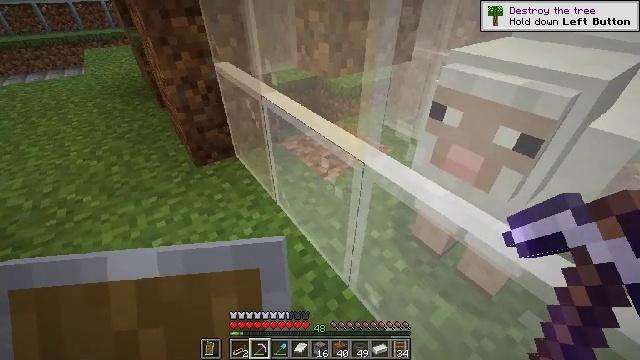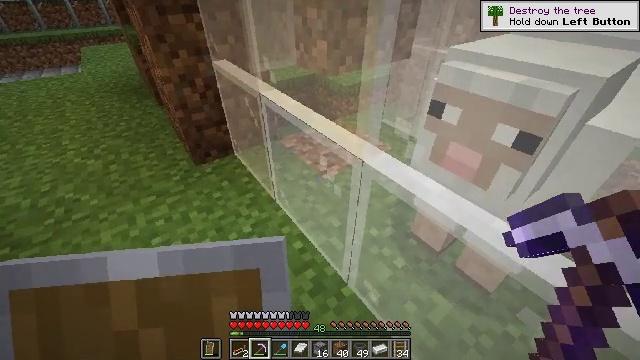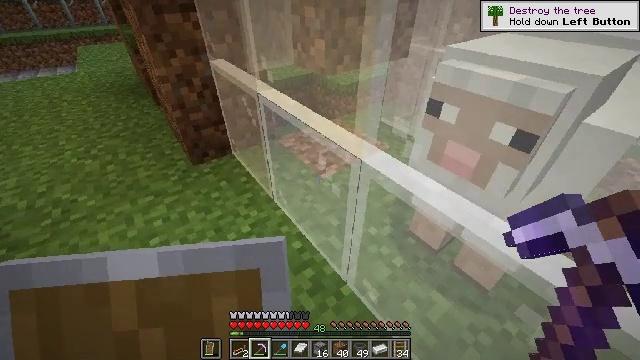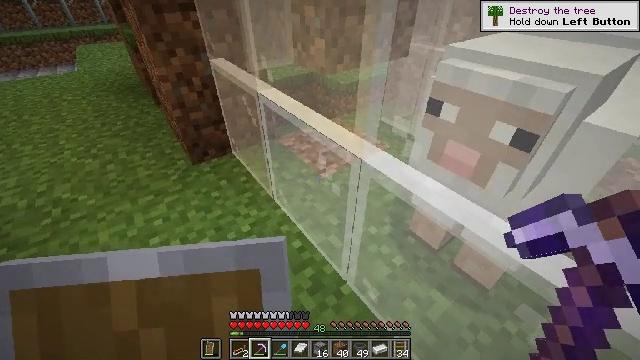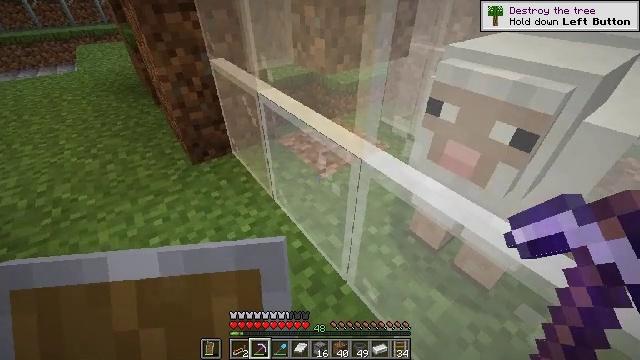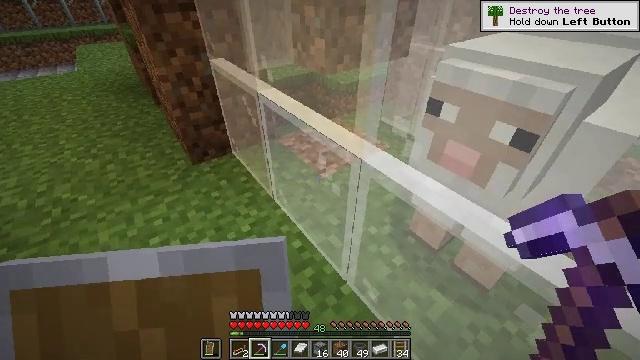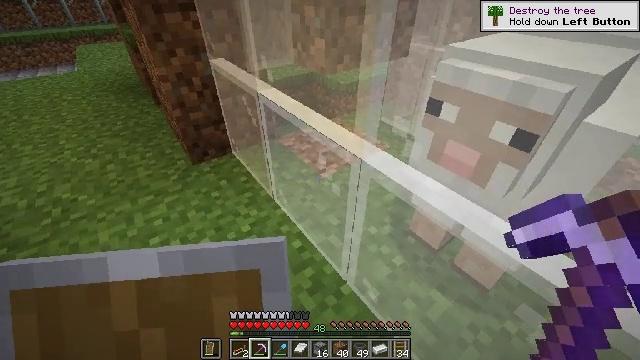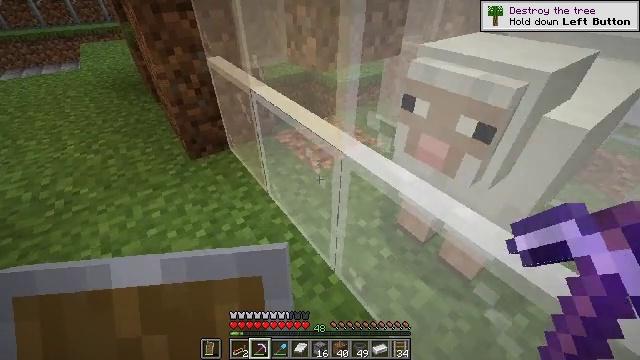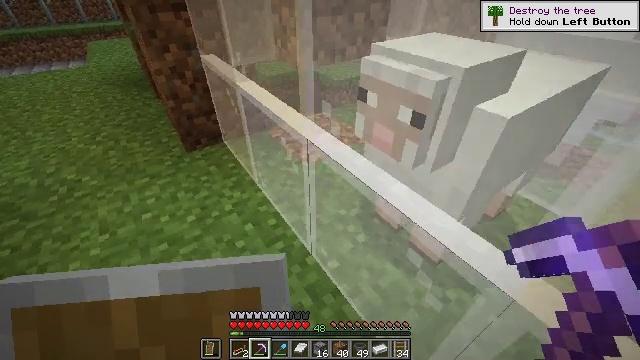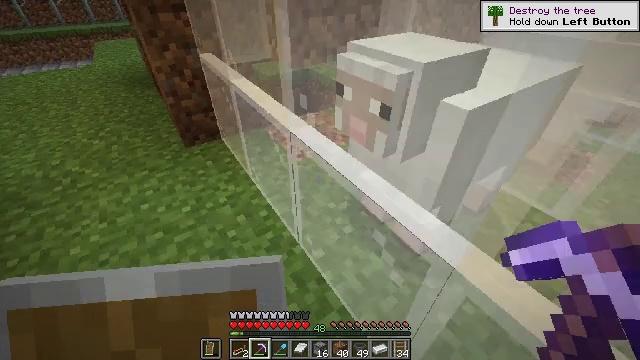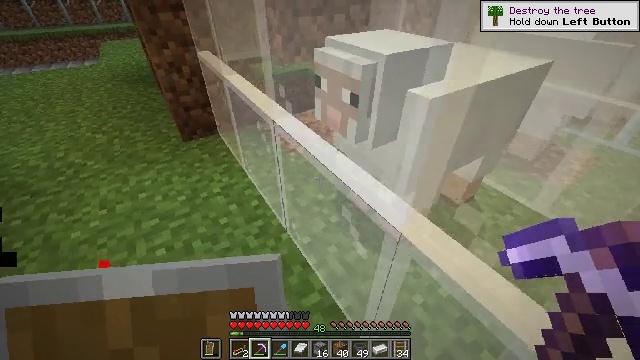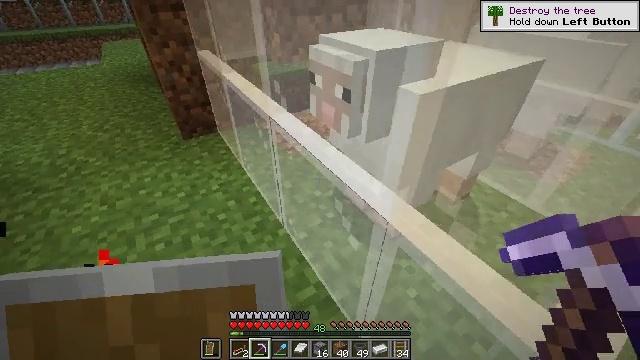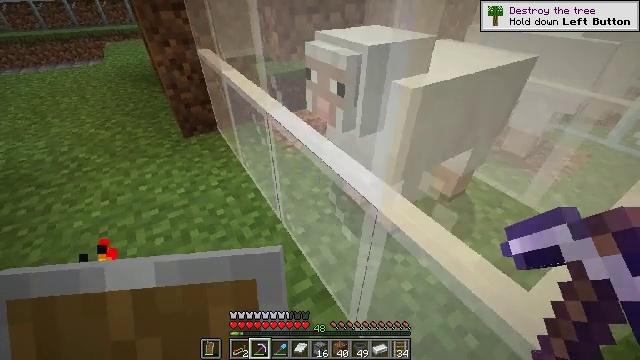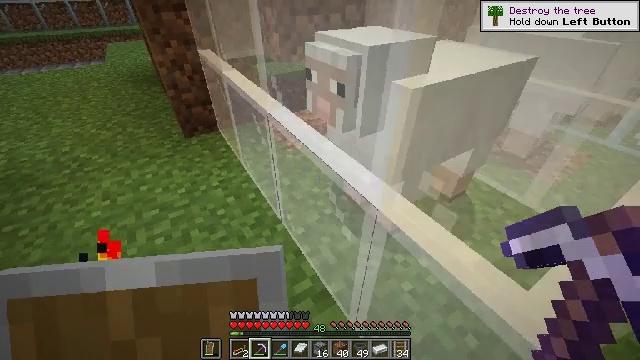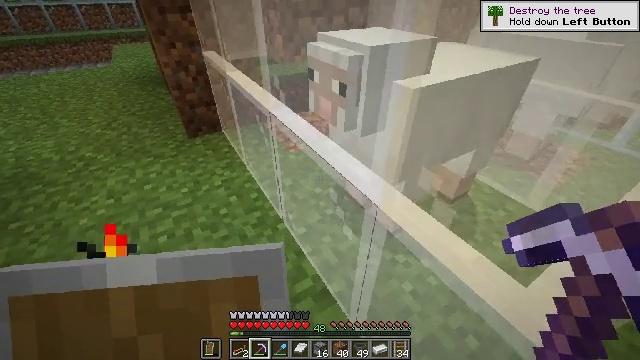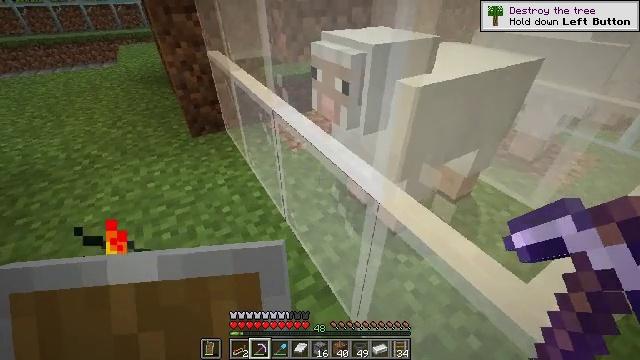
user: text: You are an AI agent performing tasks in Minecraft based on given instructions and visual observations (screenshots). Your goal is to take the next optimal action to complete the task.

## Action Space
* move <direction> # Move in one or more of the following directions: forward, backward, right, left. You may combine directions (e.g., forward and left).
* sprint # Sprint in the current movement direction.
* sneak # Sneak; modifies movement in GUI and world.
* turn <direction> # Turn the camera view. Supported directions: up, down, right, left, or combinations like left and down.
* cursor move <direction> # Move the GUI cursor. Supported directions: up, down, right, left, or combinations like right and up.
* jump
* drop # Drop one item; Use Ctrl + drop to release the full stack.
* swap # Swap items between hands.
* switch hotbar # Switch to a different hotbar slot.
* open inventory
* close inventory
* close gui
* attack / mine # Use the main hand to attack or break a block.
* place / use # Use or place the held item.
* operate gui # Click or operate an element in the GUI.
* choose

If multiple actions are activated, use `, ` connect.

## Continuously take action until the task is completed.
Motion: motion action
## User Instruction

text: Destroy the white stained glass pane gently.
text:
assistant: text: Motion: no_op
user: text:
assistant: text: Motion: no_op
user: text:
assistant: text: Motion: no_op
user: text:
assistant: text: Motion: no_op
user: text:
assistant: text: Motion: no_op
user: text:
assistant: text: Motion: move back and move right
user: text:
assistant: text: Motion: move back and move right
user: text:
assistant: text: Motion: move back and move right, turn left
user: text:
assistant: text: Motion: move back and move right, turn left
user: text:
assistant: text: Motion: no_op
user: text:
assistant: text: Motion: no_op
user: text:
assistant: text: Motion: no_op
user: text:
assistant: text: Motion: no_op
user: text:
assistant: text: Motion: no_op
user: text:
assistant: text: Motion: no_op
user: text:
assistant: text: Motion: no_op
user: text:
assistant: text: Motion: sneak
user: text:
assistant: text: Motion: sneak
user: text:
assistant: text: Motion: sneak
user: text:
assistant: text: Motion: sneak
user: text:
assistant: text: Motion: sneak
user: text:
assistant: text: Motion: sneak
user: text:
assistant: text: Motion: sneak, turn up
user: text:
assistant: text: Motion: sneak, turn up
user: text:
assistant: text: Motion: sneak
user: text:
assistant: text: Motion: sneak
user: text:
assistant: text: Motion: sneak, turn down
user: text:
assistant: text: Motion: sneak, turn down
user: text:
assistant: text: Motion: sneak, turn down
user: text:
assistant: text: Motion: sneak, turn down